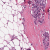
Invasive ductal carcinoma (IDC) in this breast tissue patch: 1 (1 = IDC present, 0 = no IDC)